Interaction volume radius: 10 \u00c5
Interaction volume height: 20 \u00c5
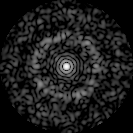
Disorder parameter: 0.833